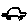
Label: car